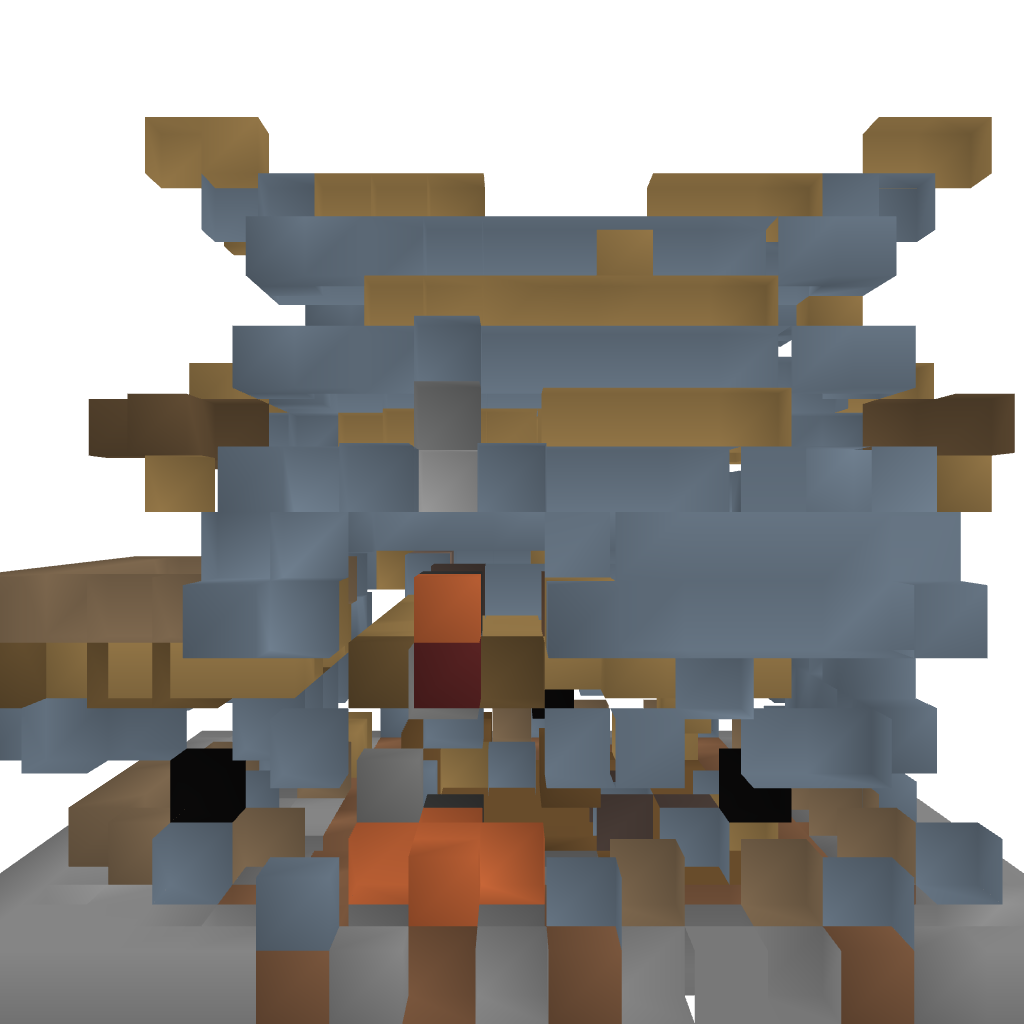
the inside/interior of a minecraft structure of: Medieval House